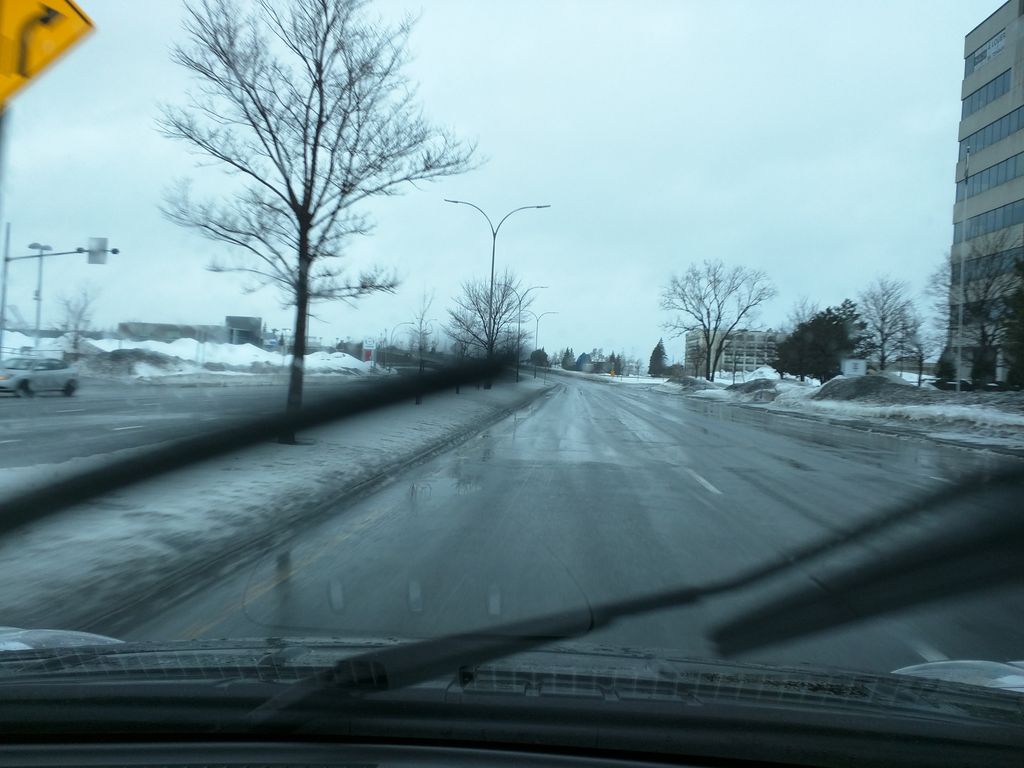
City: montreal